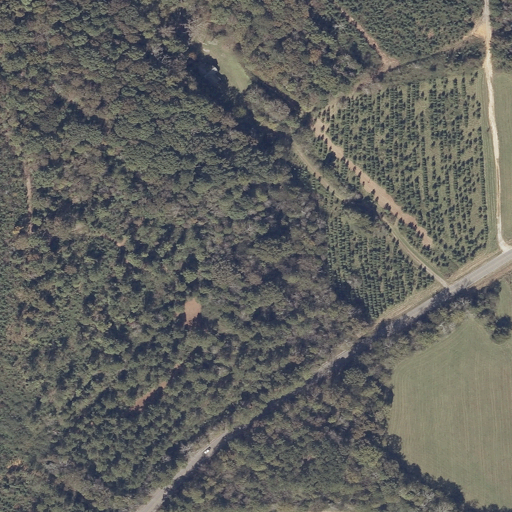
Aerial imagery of valley in Alabama named Ward Hollow containing pasture, deciduous forest, mixed forest, shrub, open development, and evergreen forest